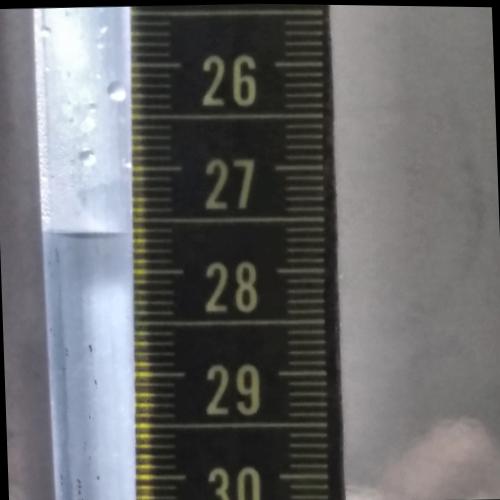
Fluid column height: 27.6 cm